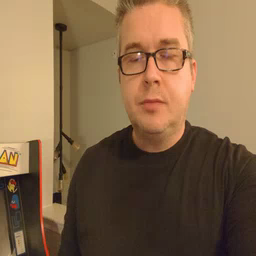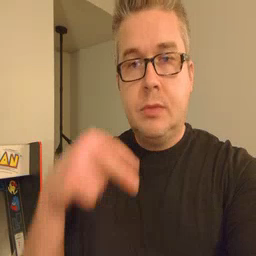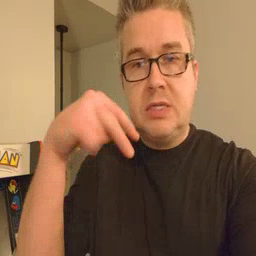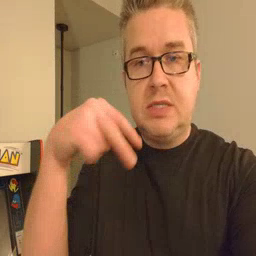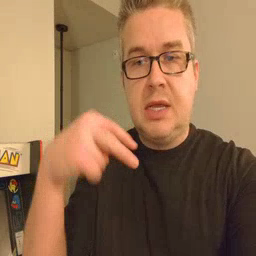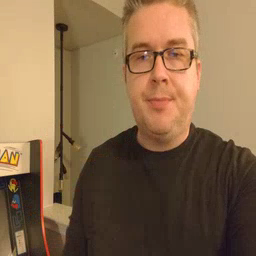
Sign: dance